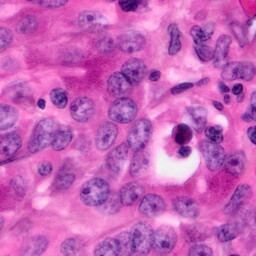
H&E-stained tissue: Pancreatic